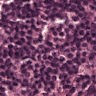
Metastatic tissue present: no